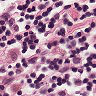
Metastatic tissue present: no